Question: Count the number of objects in the diagram.
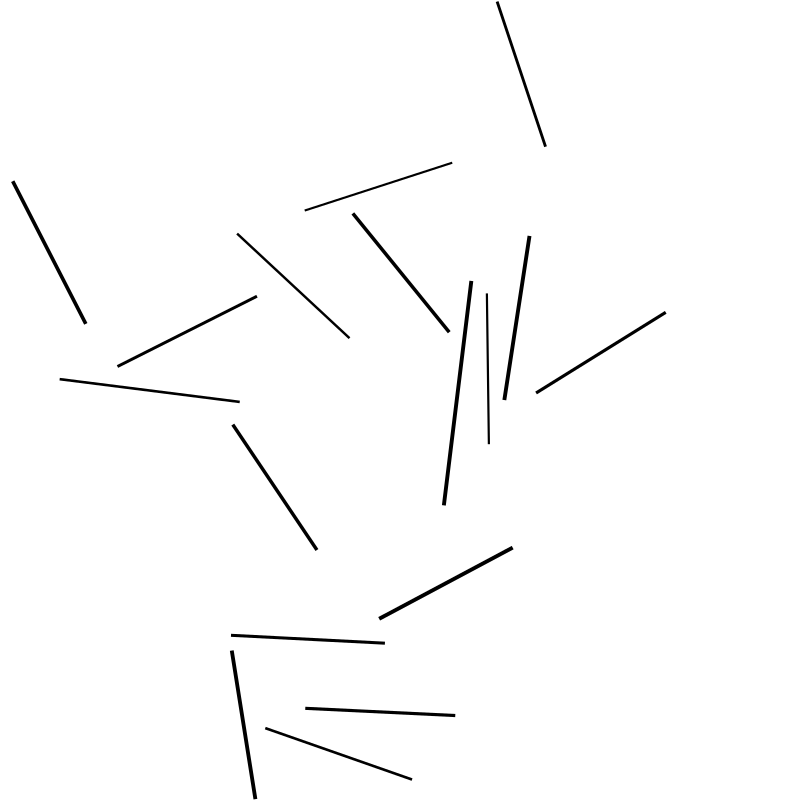
Answer: 17